Question: I have created a GPS system using coordinates.
I have found the highest and lowest longitude and latitude coordinates using this function:
'''
var maxLng = 0;
var maxLat = 0;
var minLng = 180;
var minLat = 180;
for(var i=0; i<coordinates.length; i++)
{
//get max coordinates (the +90 is to remove negative numbers)
if (coordinates[i][0]+90 > maxLat)
{
maxLat = coordinates[i][0] + 90;
}
if (coordinates[i][1]+90 > maxLng)
{
maxLng = coordinates[i][1]+ 90;
}
//get min coordinates
if (coordinates[i][0]+90 < minLat)
{
minLat = coordinates[i][0] + 90;
}
if (coordinates[i][1]+90 < minLng)
{
minLng = coordinates[i][1] + 90;
}
}
console.log(maxLat, maxLng,minLat, minLng);
//calculate distance between max and min points
var lngDistance = maxLng - minLng;
var latDistance = maxLat - minLat;
console.log(lngDistance, latDistance);
'''
This outputs the distance between the 2 furthest apart longitude and latitude points, which I then plan to use to create a basic 2d map looking like this:

I need to convert the points, they can be a range of value such as:
<PHONE>
19.332
<PHONE>
<PHONE>
0.23432423
0.000034324
I want to basically convert all the numbers to 2 significant figures in front of the decimal point and store the result in the array stating how many shifts I have used.
I would want the output to be something like this (original number, converted number, shifts used):
'''
[<PHONE>, 93.21, 4]
[19.332, 19.332, 0]
[<PHONE>, 19.432123, 1]
[<PHONE>, 13.432423, 3]
...
'''
I am thinking find the first significant figure then count how far away from the decimal point this is. I found a few posts about using REGEX to do this, but I have never used REGEX before.
Can anybody give me some pointers?
Cheers.
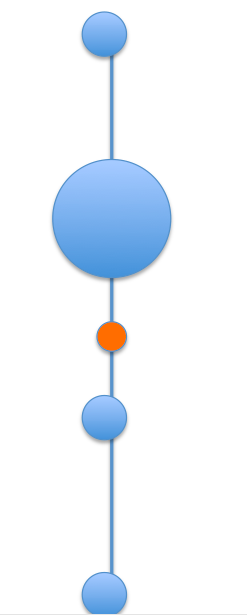
Answer: That was a fun one figuring out.
Made a basic function for you, and as far as I can see it works.
'''
function change(data){
var ret=new Array();
for(var i=0,len=data.length;i<len;i++){
// make string from number, remove the dot
var st=(''+data[i]).replace('.','');
//remove leading zero's from string
var no_zero=st.replace(/^0+/,'');
//make value
var val=parseInt(no_zero)/(Math.pow(10,no_zero.length-2));
//calculate amount of steps
var steps=Math.round(Math.log(Math.round(val/data[i]))/Math.log(10));
//correction for floating point
if(data[i]<0.01)steps--;
ret.push([data[i],val,steps]);
}
return ret;
}
'''
And <URL>